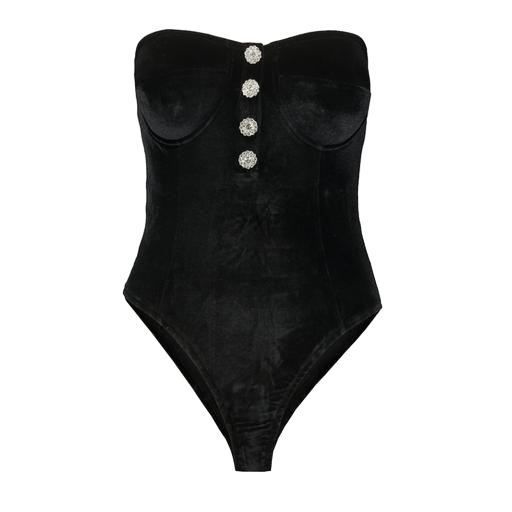
black plunge bodysuit, black mira cape-effect bodysuit, black corset vest, white background